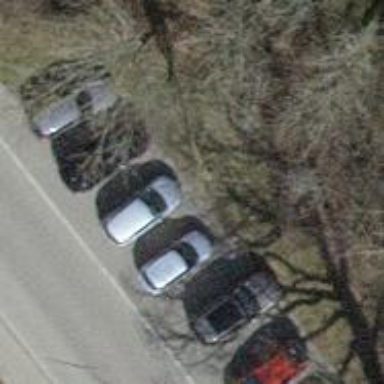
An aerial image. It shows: Parking area with surface.